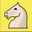
Piece: wN